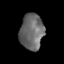
Tissue: lung
Cell type: Epithelial cells
Senescence score: 0.1946
Nuclear area (px): 830
Mean DAPI intensity: 105.778